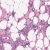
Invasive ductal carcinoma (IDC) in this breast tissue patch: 1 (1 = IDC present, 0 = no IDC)